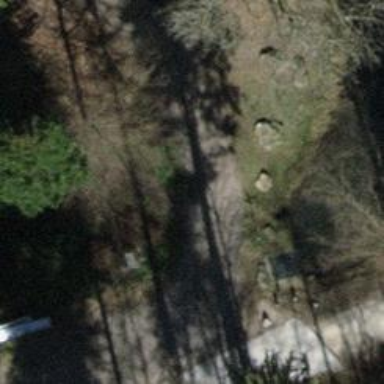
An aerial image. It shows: Dirt steps along the road.